Chest X-ray. View position: PA
Patient age: 43
Patient sex: F
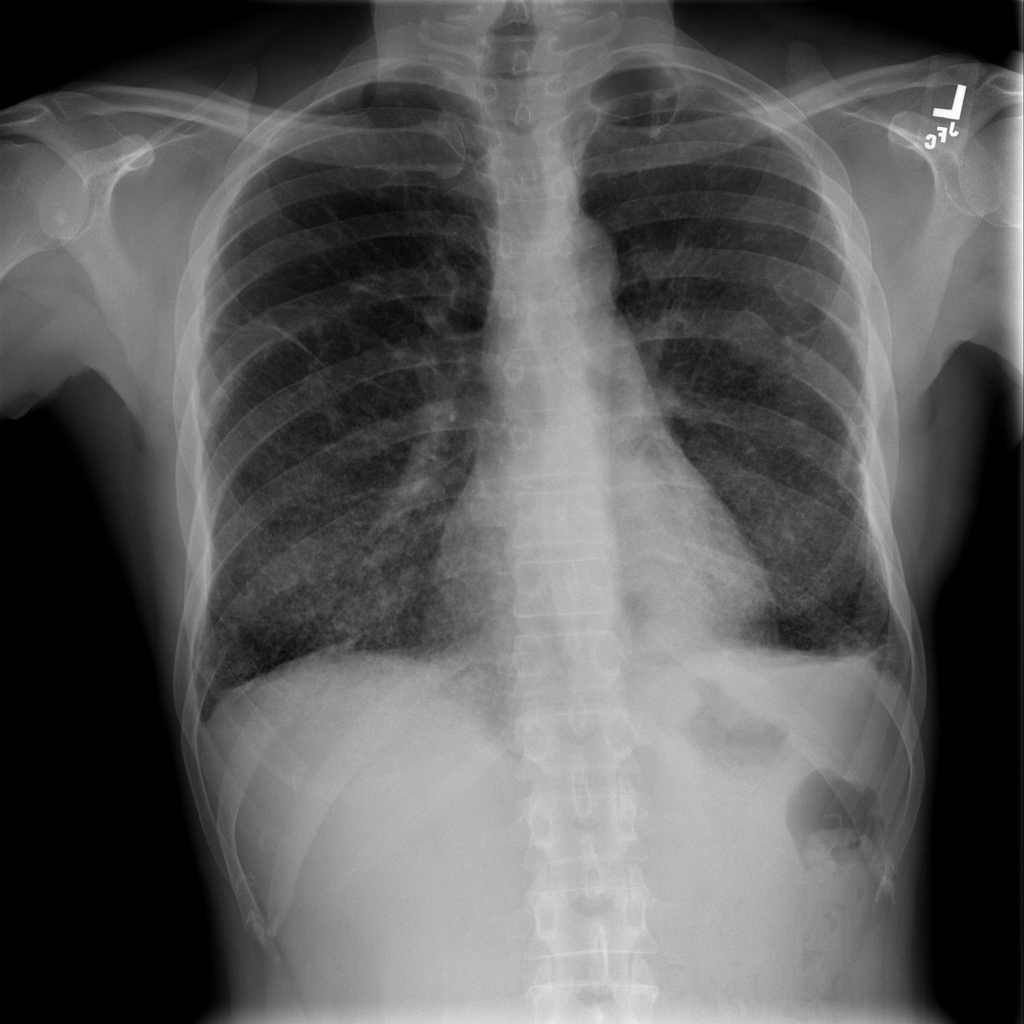
Finding: Pneumothorax